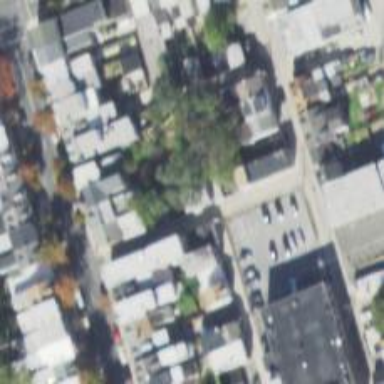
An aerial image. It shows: Alleyway designated as service road.